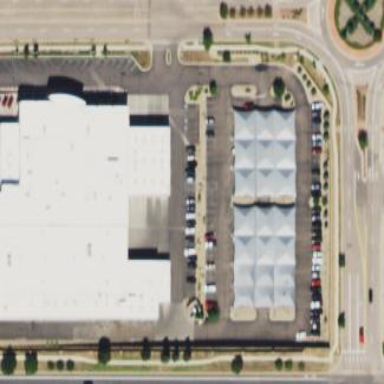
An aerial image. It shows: Parking area with surface.